Question: I am new to Docx extraction and I am trying to identify headings and paragraphs in a page. Although I was able to retrieve the font information from runs, paragraphs and styles.xml, I couldn't find text positioning information exactly or maybe I am not searching in the right place
I went through python-docx object and saw 'paragraph_format' object which has 'alignment', 'left_indent' etc... but many paragraphs have these values as None, which according to documentation says these are inherited.

My expectation is to have some numeric values for each paragraph which describes their start and end positions from left and right. Which should be left-indent and right-indent if am not wrong.
Where can I find these values if they are not present in python-docx paragraph object and which xml files will contain this data?
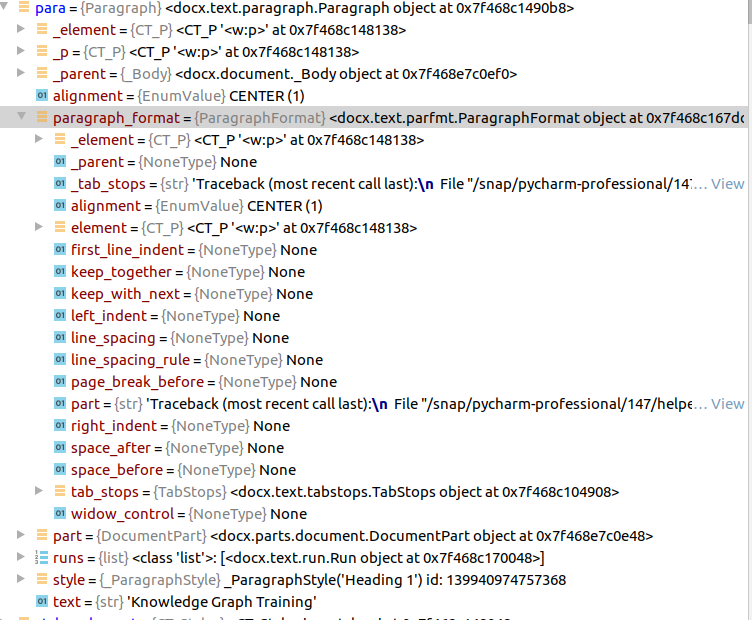
Answer: The inherited values for paragraph position will be the page margins. A paragraph with no left or right indent extends from one page margin to the other and any indents are relative to those margins.
(Page) margins are attributes of each section and may change from one section to another (although they typically don't).
<URL>